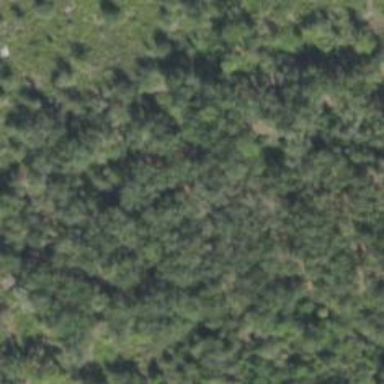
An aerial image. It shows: Mixed leaf woodland.